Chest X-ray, AP view. Patient: 33 years old, sex M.
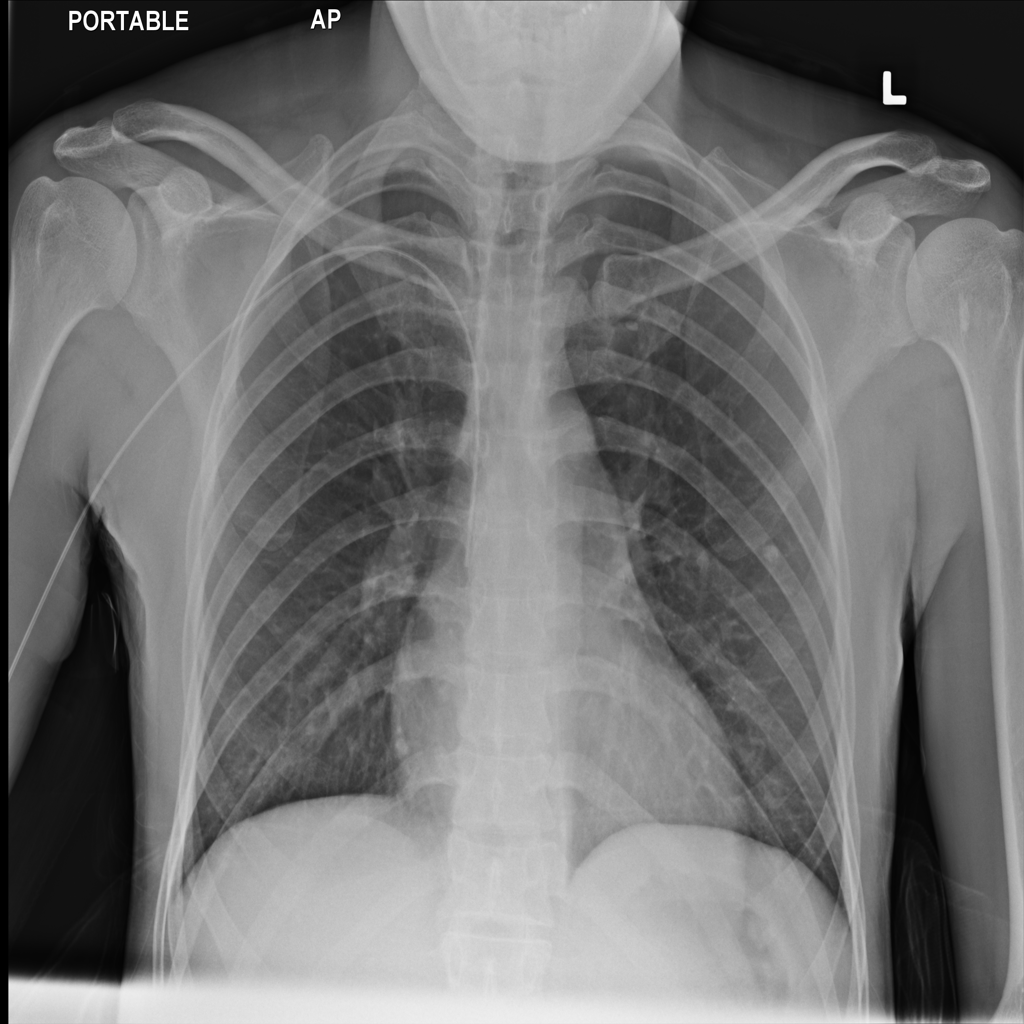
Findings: No Finding